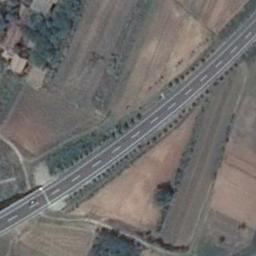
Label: freeway